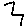
Label: zigzag